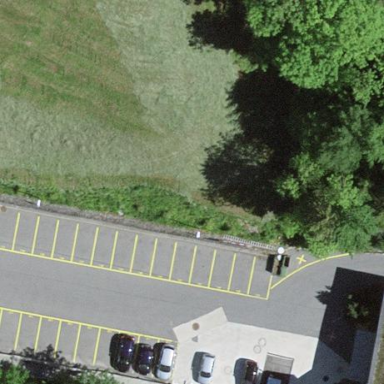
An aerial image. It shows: Parking area with surface.